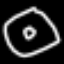
Label: donut